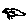
Label: bird